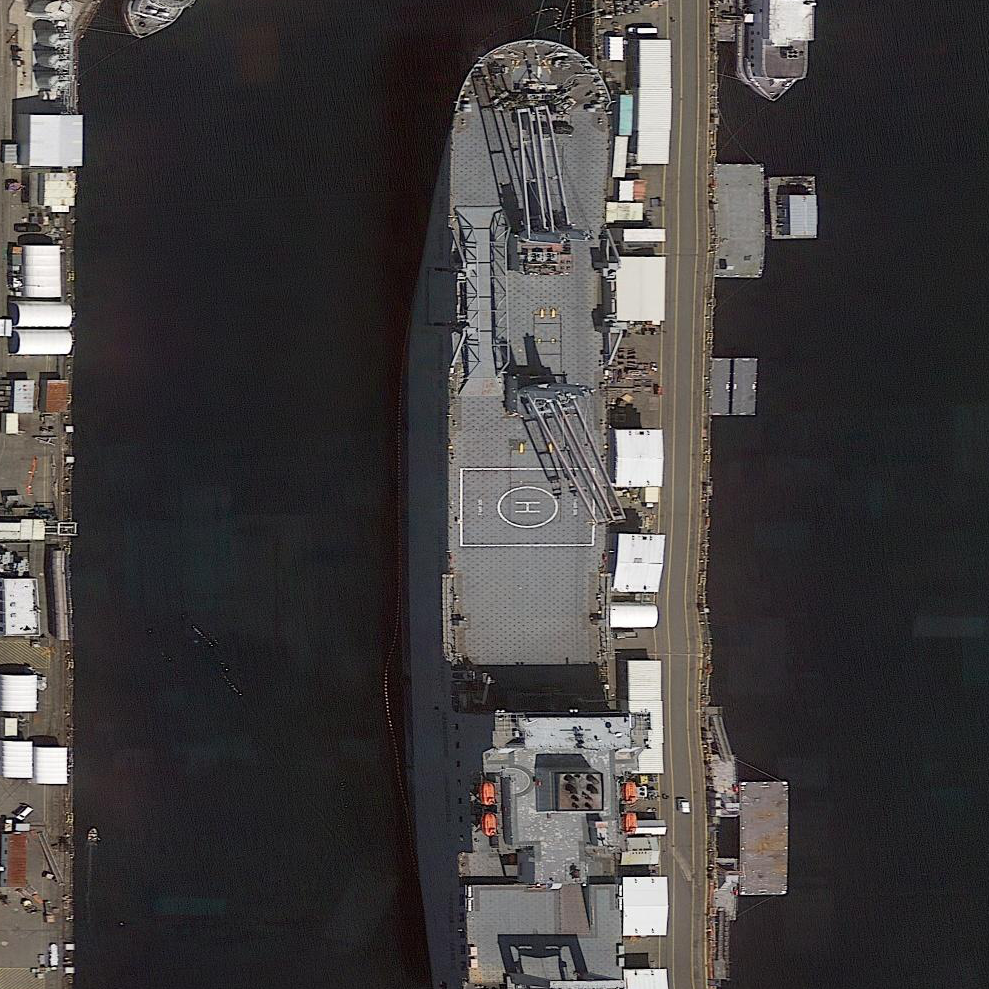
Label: Crane_ship